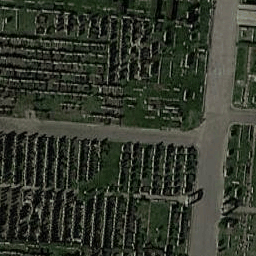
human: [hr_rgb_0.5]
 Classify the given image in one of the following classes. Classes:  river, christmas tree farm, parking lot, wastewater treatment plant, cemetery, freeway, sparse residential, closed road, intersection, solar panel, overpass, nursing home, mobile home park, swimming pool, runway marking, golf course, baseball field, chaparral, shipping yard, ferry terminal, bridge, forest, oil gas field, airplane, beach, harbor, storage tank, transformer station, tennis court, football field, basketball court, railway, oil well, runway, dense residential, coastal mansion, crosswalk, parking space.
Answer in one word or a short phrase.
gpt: cemetery